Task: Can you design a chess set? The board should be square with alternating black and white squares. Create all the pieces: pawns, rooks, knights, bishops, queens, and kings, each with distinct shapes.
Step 4135:
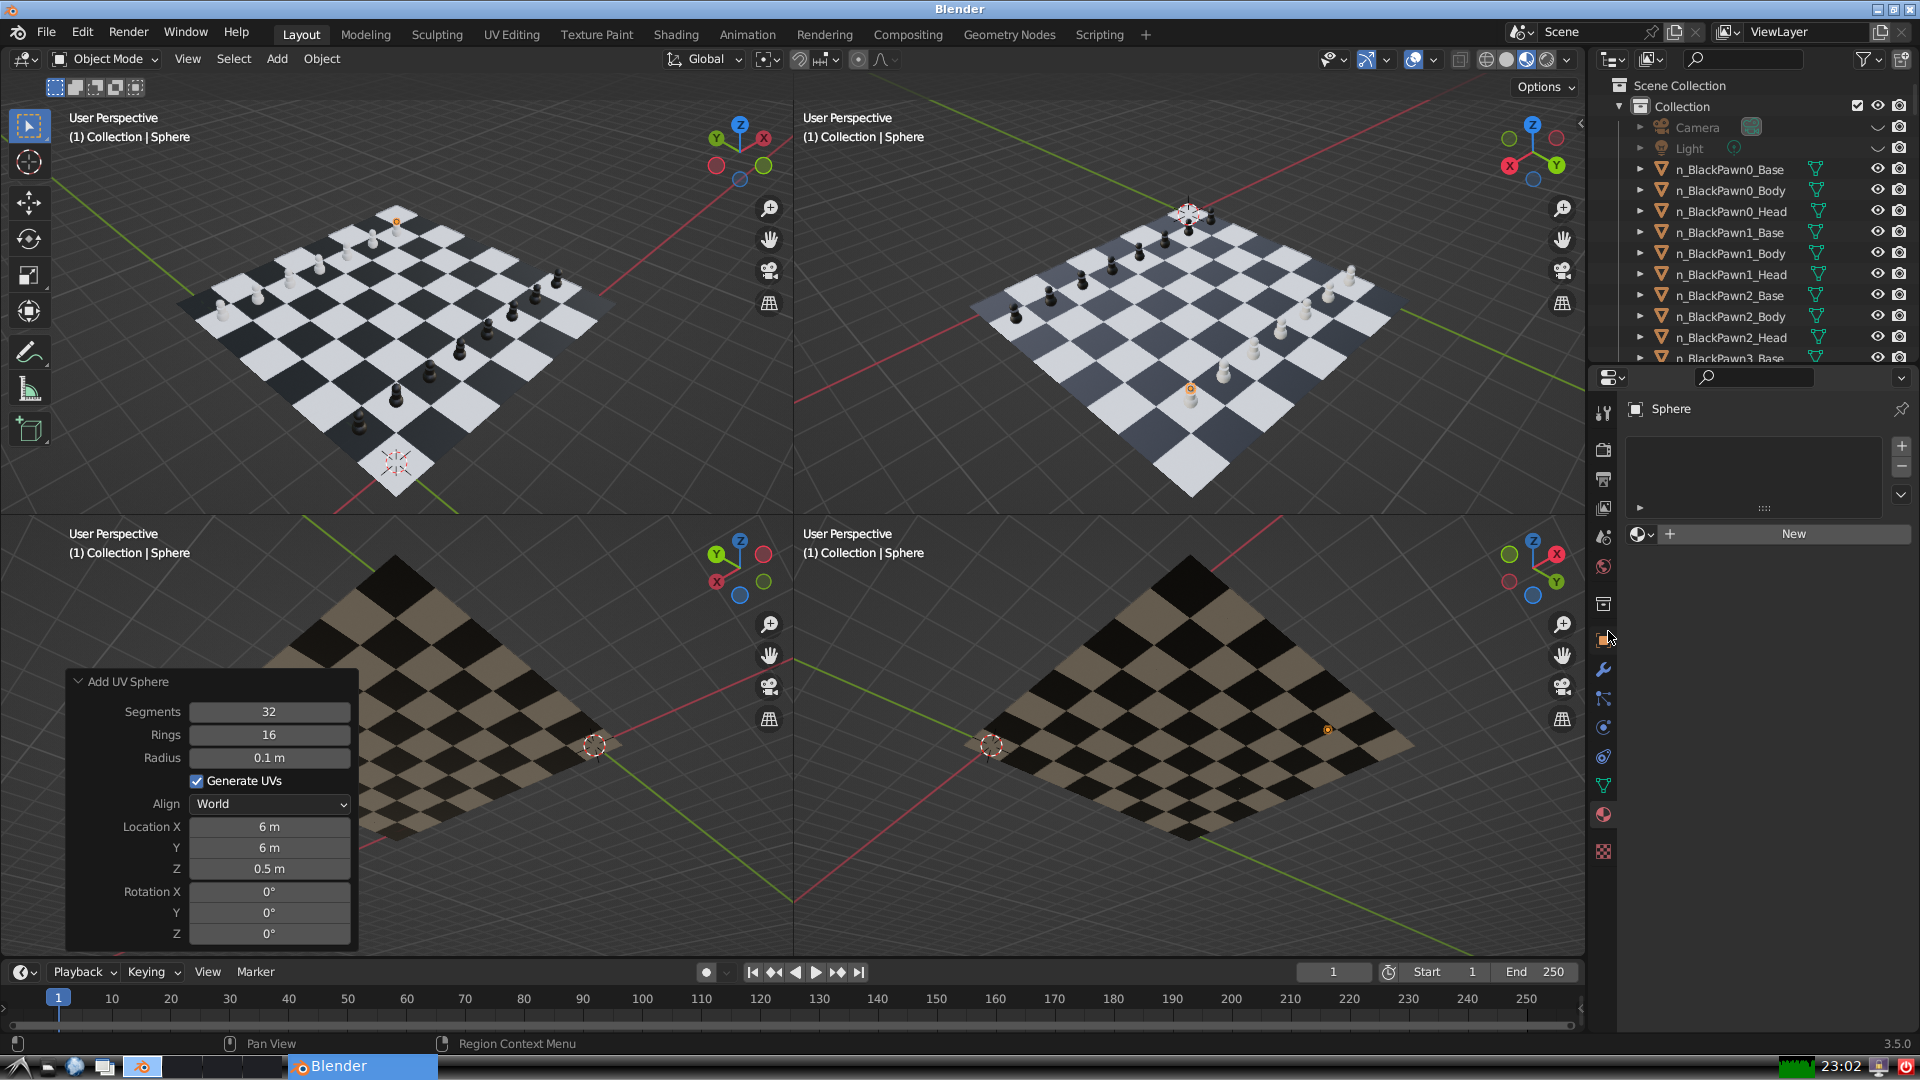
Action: click: no